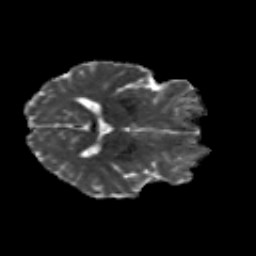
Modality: MD
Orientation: axial
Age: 34
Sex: male
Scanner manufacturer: siemens
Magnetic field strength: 3 T
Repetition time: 8.8 s
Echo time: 0.085 s